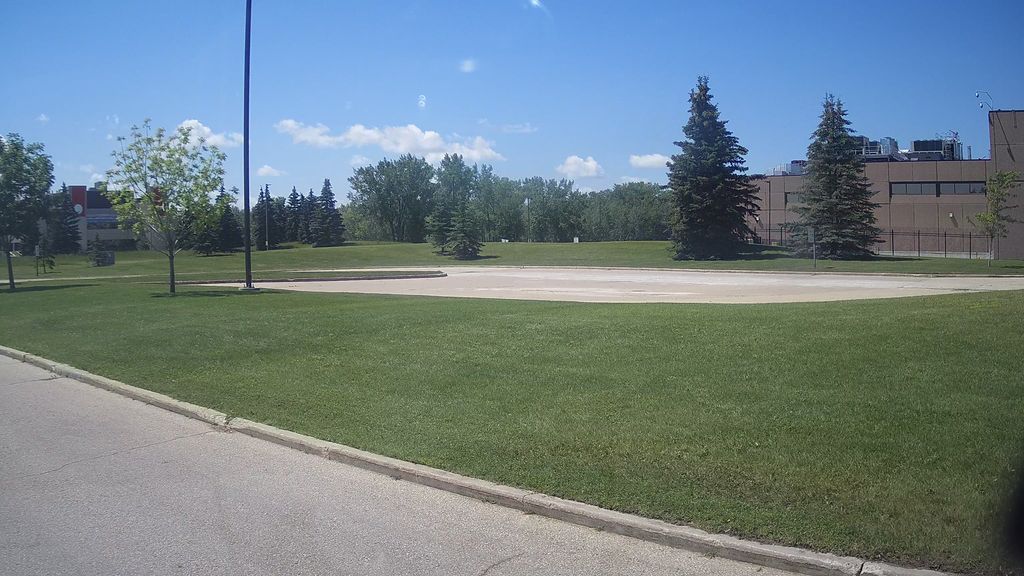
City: winnipeg